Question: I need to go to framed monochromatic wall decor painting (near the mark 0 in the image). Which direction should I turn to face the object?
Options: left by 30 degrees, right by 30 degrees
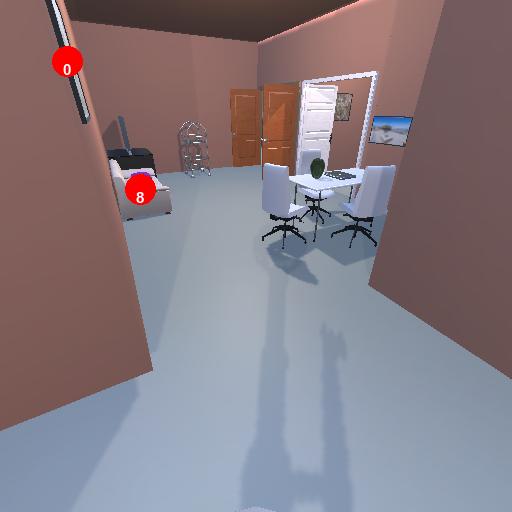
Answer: left by 30 degrees